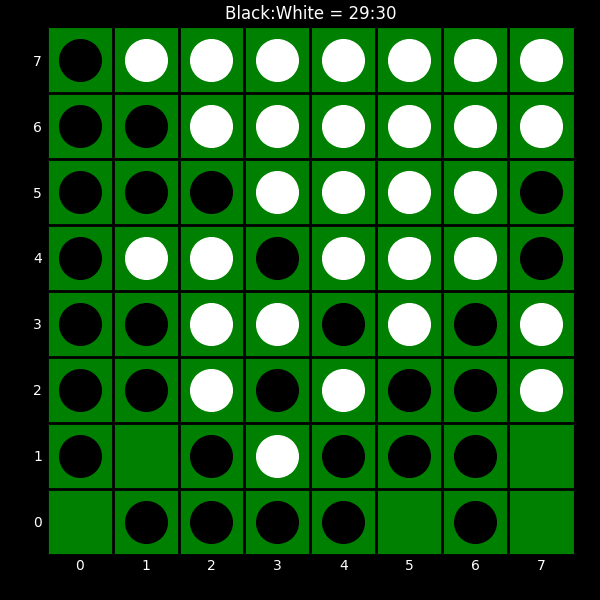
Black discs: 29
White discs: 30